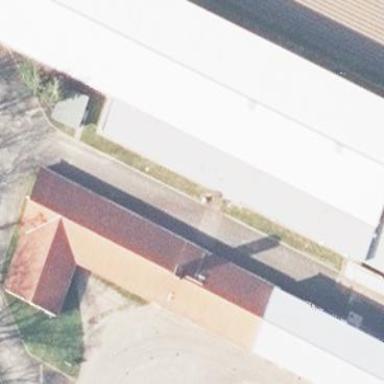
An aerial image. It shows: Industrial building.